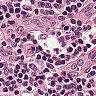
Metastatic tissue present: no